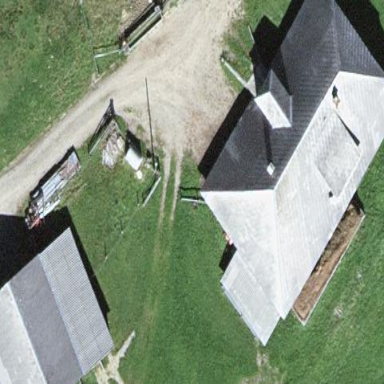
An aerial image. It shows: Farmyard area.